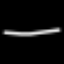
Label: line